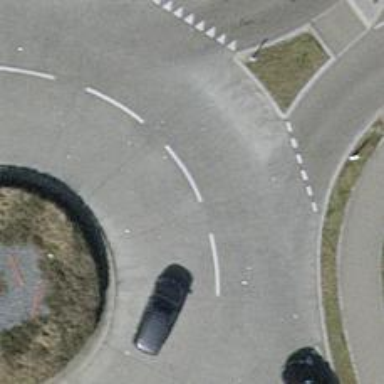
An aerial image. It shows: Secondary road with concrete surface leading to roundabout.